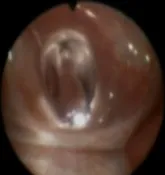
Lawson retrograde endoscopic-assisted access. (D-F) Posterior calix and Lawson rocket wire exiting ureteroscope.
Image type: endoscopy (airway_endoscopy)